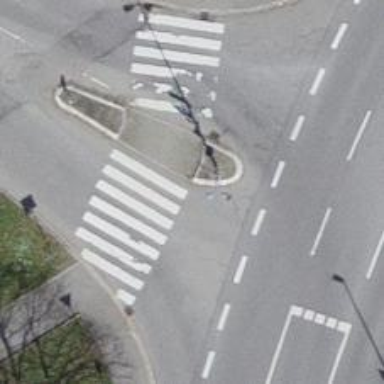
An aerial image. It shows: Kerb serving as barrier.